Question: I am trying to use a phonegap 2.9 plugin in 3.0 . I am making a plugin.xml to comply with plugman. Apart from adding the header and source file in plugin.xml (.m & .h ) the instructions for the old plugin say the following (after the jump) . My question is what do i put in my plugin.xml to create a outputLibrary folder like mentioned below containing the .a file
---
Ensure that an outputLibrary folder exists in the folder structure under Plugins. For the outputLibrary in Xcode, you must select "Create folder references for any added folders" as shown in Figure 6.

Figure 6: Adding outputLibrary to Plugins folder in Xcode
1. Ensure that the include folder exists under outputLibrary folder in Plugins. If it is not there add it, for example, outputLibrary/include.
8. Add the following native file to the include folder under outputLibrary as shown in Figure 5. libATTiosPhonegapPlugin.a
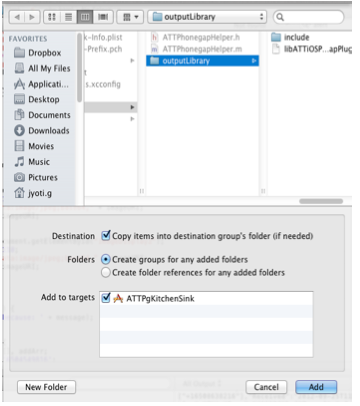
Answer: First of all, on cordova 3.0 you can still install the plugins the same way you did on phonegap 2.9, manually.
Second, a link to the plugin might help.
About the plugin.xml, to add the .a file you should use the framework option:
'''
<source-file src="pathToTheLibFile/libATTiosPhonegapPlugin.a" framework="true" />
'''
But AFAIK, you can't specify the "Create folder references for any added folders" option on the config.xml, so do the manual install as you did on 2.9
EDIT:
Looking at the plugin it doesn't seem to really need the "Create folder references for any added folders" option. try creating the plugin.xml like this:
'''
<?xml version="1.0" encoding="UTF-8"?>
<plugin xmlns="http://www.phonegap.com/ns/plugins/1.0"
xmlns:android="http://schemas.android.com/apk/res/android"
id="org.att.phonegap.plugin.AttPlugin"
version="1.0.0">
<name>AttPlugin</name>
<author>AT&T</author>
<description>
AT&T Plugin
</description>
<license>AT&T License</license>
<js-module src="plugins/ios/js/lib/att.js" name="AttPlugin">
<clobbers target="AttPlugin" />
</js-module>
<engines>
<engine name="cordova" version="&gt;=3.0.0" />
</engines>
<platform name="ios">
<config-file target="config.xml" parent="/*">
<feature name="AttPlugin">
<param name="ios-package" value="org.att.phonegap.plugin.AttPlugin"/>
</feature>
</config-file>
<source-file src="plugins/ios/nativeplugin/ATTPhonegapHelper.m" />
<source-file src="plugins/ios/nativeplugin/outputLibrary/libATTiOSPhonegapPlugin.a" framework="true" />
<header-file src="plugins/ios/nativeplugin/outputLibrary/include/ATTiOSPhonegapPlugin/ATTPluginHTTPRequest.h" />
<header-file src="plugins/ios/nativeplugin/outputLibrary/include/ATTiOSPhonegapPlugin/ATTiOSPhonegapPlugin.h" />
<header-file src="plugins/ios/nativeplugin/outputLibrary/include/ATTiOSPhonegapPlugin/InAppMessagePlugin.h" />
<header-file src="plugins/ios/nativeplugin/outputLibrary/include/ATTiOSPhonegapPlugin/MMSPlugin.h" />
<header-file src="plugins/ios/nativeplugin/outputLibrary/include/ATTiOSPhonegapPlugin/SpeechPlugin.h" />
<header-file src="plugins/ios/nativeplugin/outputLibrary/include/ATTiOSPhonegapPlugin/TTSPlugin.h" />
<header-file src="plugins/ios/nativeplugin/ATTPhonegapHelper.h" />
</platform>
</plugin>
'''
Not sure about this part because you might need to add some other js files
'''
<js-module src="plugins/ios/js/lib/att.js" name="AttPlugin">
<clobbers target="AttPlugin" />
</js-module>
'''